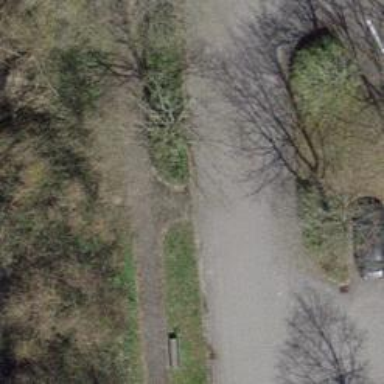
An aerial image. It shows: Raised kerb.